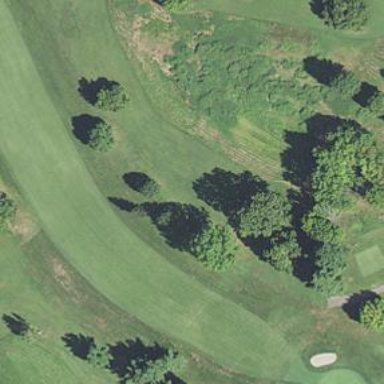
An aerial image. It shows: Grassy area designated as golf fairway.